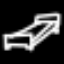
Label: bed